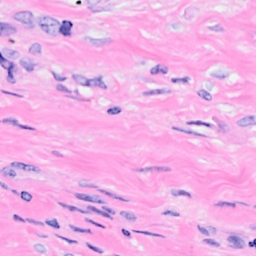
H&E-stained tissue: Breast